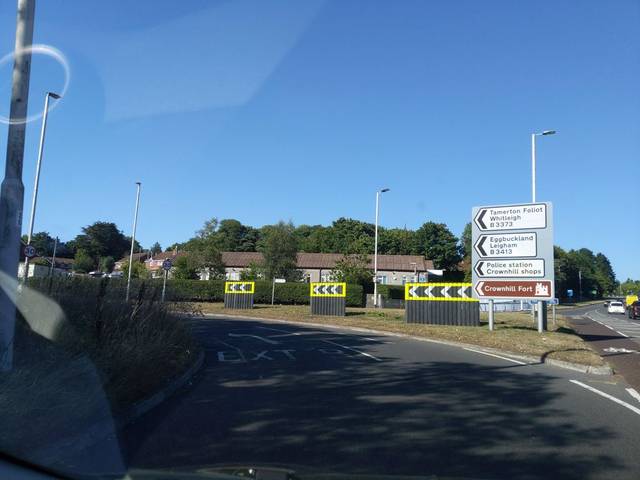
Region: United Kingdom
Coordinates: 50.41, -4.132